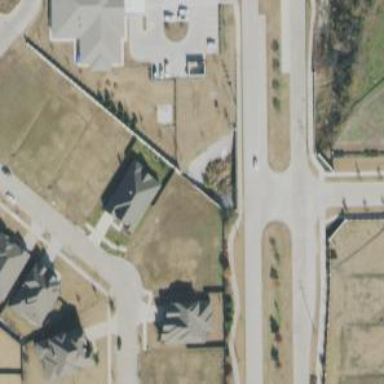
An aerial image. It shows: Secondary road with separate sidewalks.